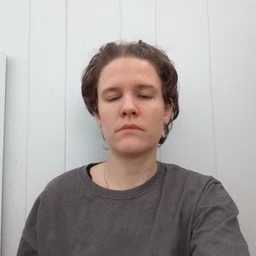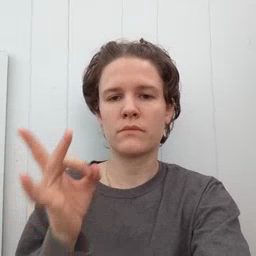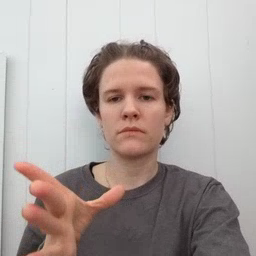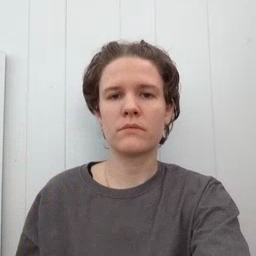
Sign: hate